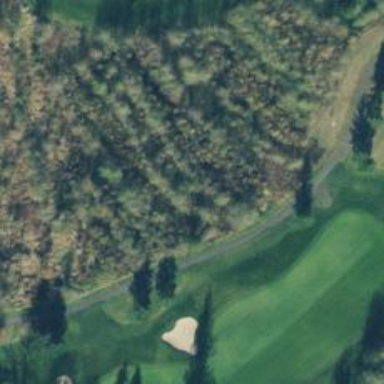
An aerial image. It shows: Path for both road and golf.